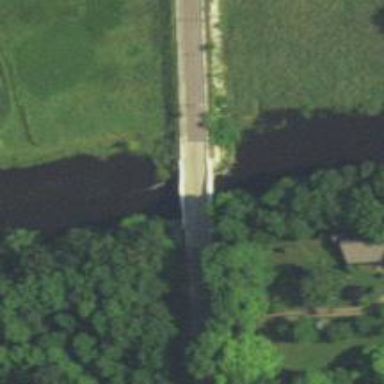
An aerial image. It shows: Residential road with bridge.